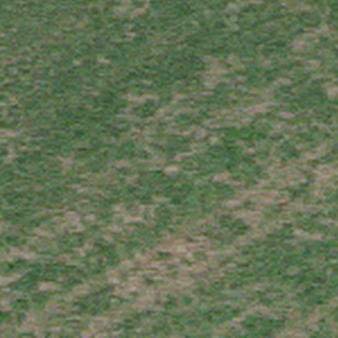
Label: other